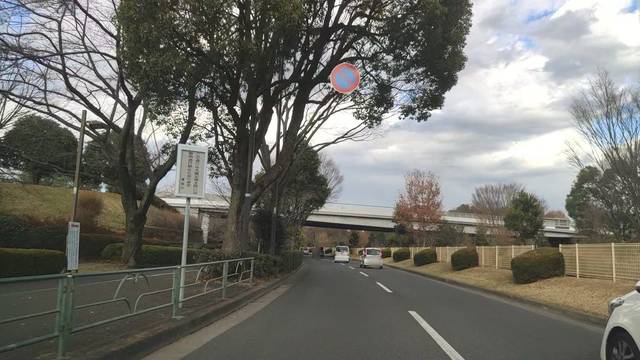
Region: Japan
Coordinates: 35.702, 139.406